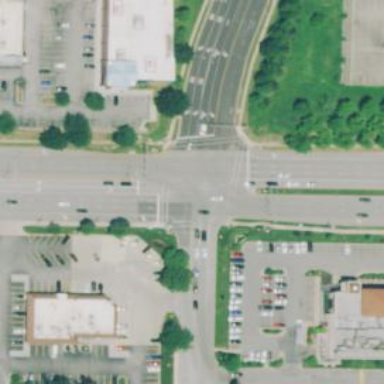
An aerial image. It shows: Solid stop line on the road.